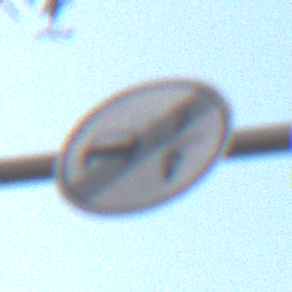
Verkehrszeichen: EndeVerbotUeberholenEinspurigeFahrzeuge
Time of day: SunriseSunset
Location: Outdoor (Nature)
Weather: Clear
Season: NotSpecified
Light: Natural